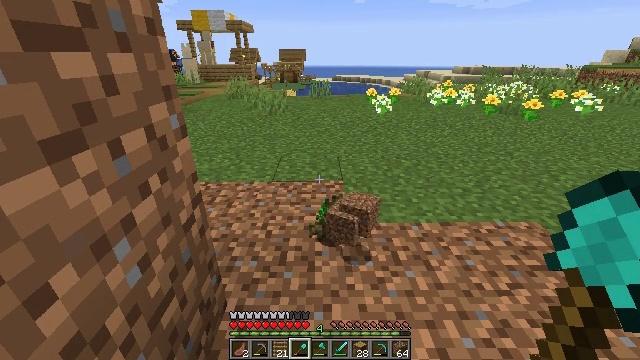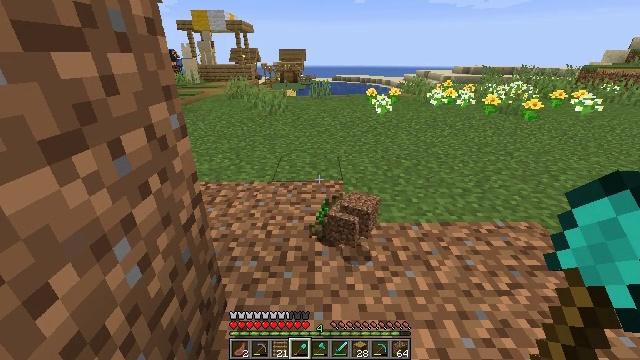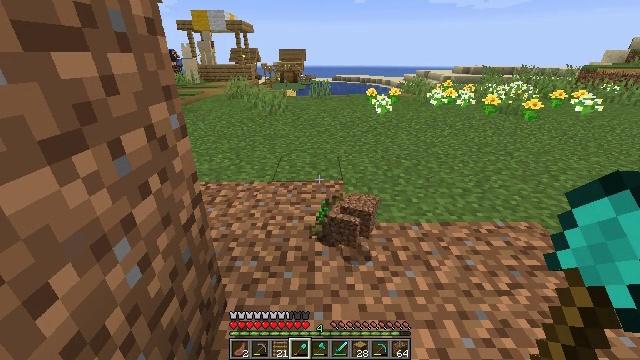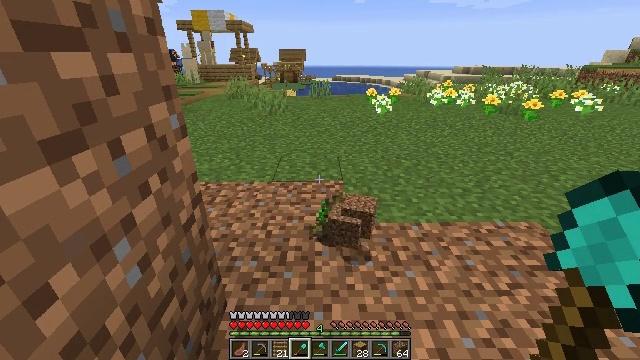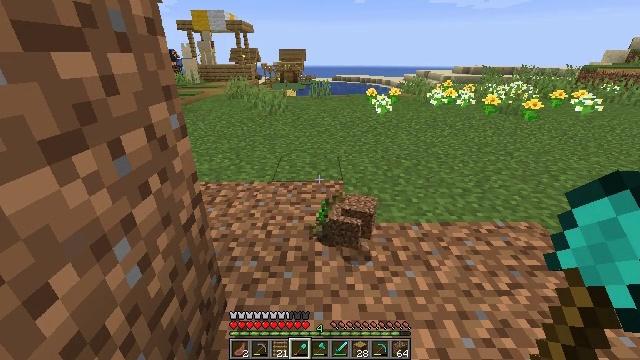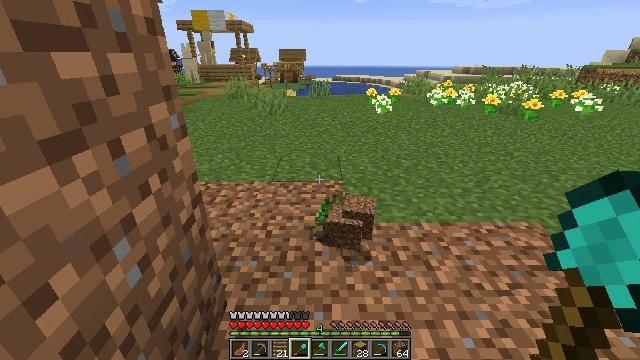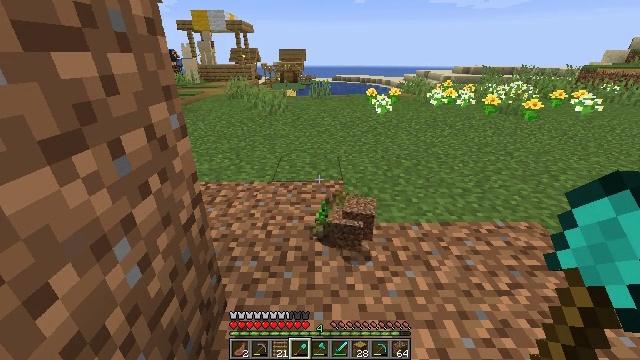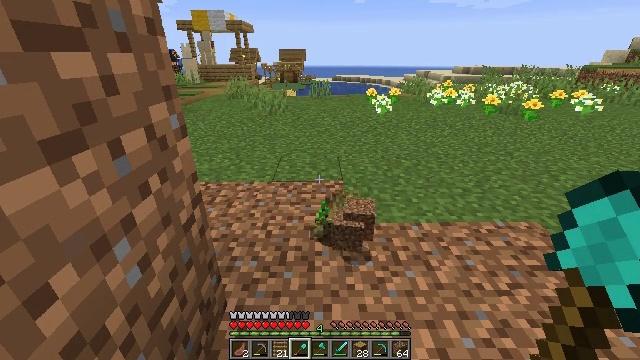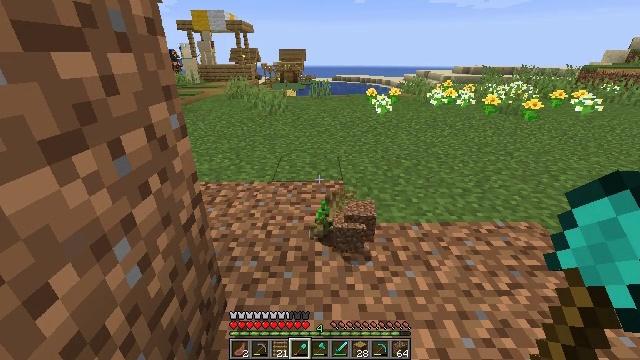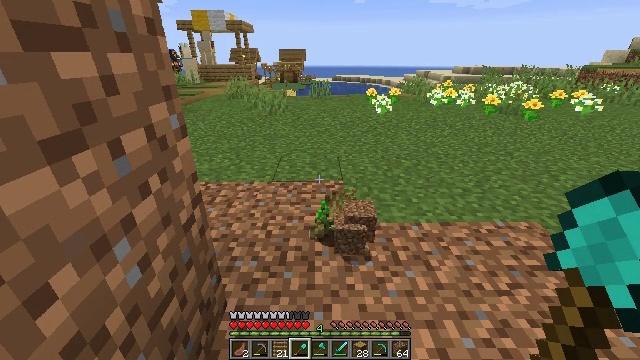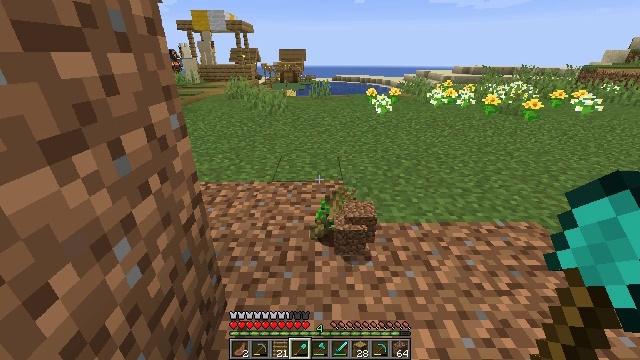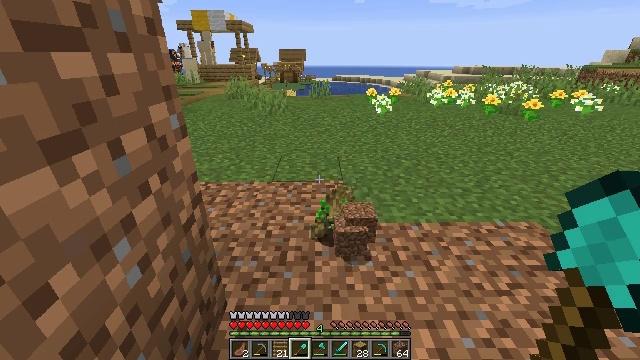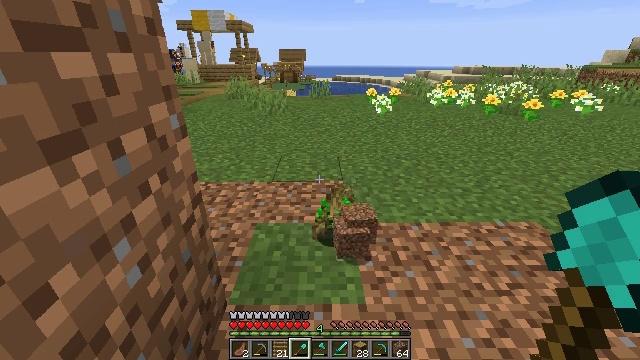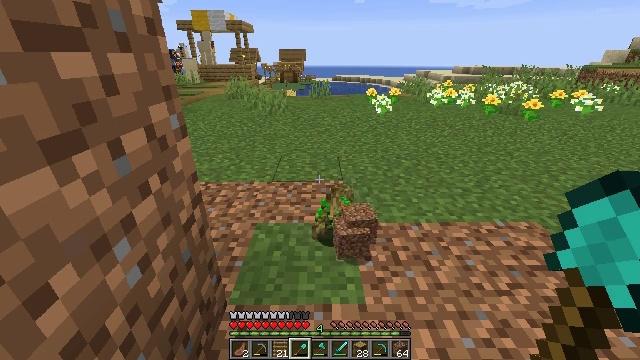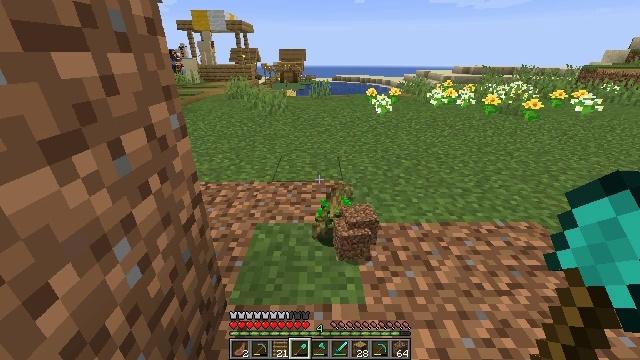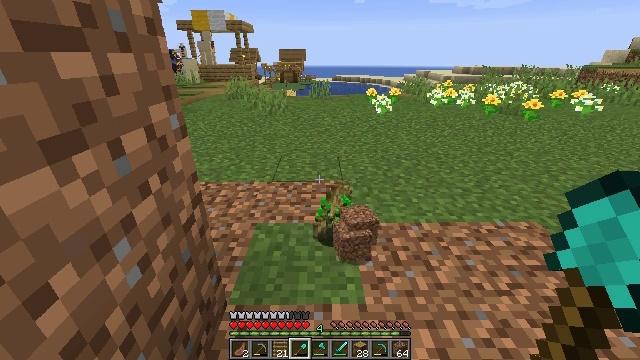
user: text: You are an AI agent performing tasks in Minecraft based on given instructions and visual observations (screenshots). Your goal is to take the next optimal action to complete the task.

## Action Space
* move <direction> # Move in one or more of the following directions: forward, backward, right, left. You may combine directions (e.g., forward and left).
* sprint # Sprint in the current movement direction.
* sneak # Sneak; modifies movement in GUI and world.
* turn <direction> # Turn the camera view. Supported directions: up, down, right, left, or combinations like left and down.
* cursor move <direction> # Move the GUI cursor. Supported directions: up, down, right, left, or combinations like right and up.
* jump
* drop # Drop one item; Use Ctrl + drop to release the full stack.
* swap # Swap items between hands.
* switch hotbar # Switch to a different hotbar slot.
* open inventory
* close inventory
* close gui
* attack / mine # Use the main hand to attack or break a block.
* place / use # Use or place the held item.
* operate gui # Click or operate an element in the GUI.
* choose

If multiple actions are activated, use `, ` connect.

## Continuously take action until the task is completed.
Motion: motion action
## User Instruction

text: Reclaim farmland by breaking it.
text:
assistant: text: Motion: no_op
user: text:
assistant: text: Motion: no_op
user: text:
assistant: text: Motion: no_op
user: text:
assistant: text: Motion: no_op
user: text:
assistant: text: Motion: no_op
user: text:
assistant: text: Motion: no_op
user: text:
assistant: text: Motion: no_op
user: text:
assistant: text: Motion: no_op
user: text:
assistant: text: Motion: no_op
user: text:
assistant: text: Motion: no_op
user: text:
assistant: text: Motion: no_op
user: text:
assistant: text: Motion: no_op
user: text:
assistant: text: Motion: no_op
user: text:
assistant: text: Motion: no_op
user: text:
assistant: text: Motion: no_op
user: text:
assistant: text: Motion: no_op
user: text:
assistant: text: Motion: no_op
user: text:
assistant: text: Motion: no_op
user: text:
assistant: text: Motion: no_op
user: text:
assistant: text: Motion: no_op
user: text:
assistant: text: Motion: no_op
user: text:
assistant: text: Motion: no_op
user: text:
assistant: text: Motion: no_op
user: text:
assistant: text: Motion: no_op
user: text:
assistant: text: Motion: no_op
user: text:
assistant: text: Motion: no_op
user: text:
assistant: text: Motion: no_op
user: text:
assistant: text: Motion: no_op
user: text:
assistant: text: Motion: no_op
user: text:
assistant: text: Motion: no_op